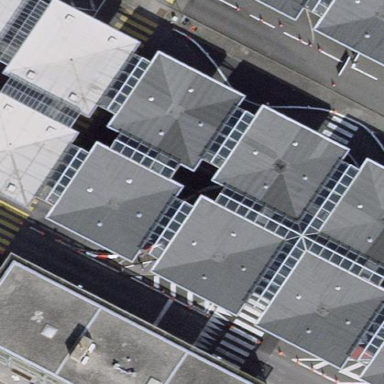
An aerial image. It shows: Flat roof on building.